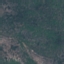
Land use / land cover: HerbaceousVegetation